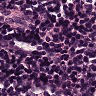
Metastatic tissue present: no